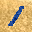
Label: 1